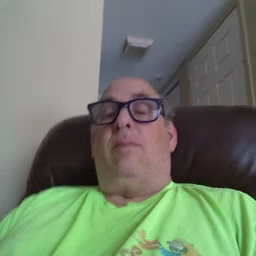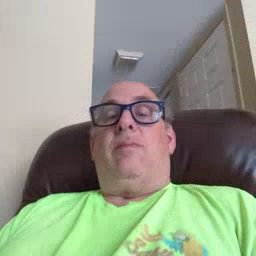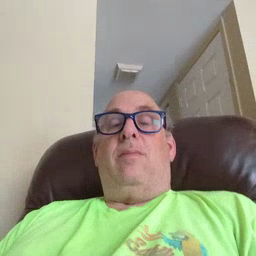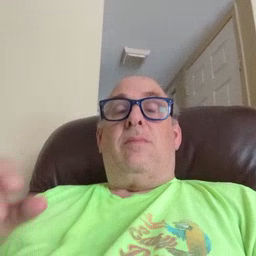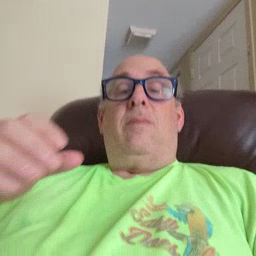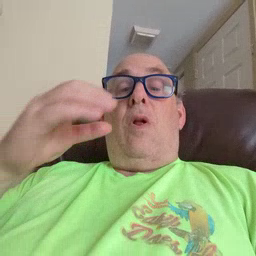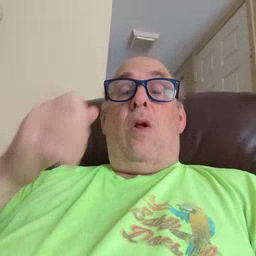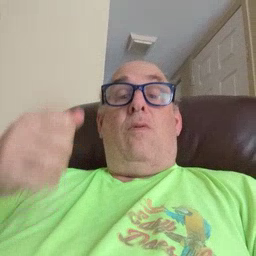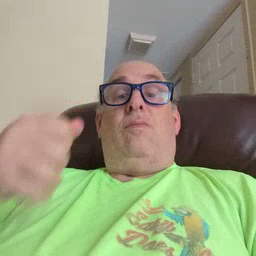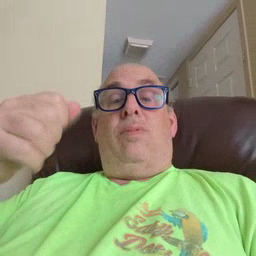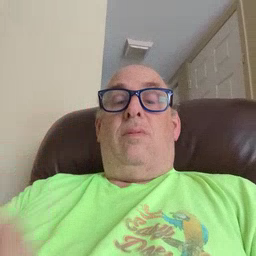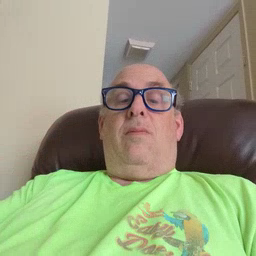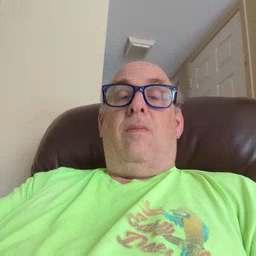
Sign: car